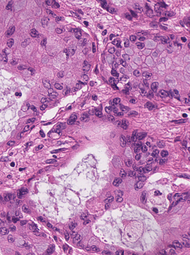
Tumor epithelial tissue: yes
Tumor-associated stroma tissue: yes
Normal tissue: no